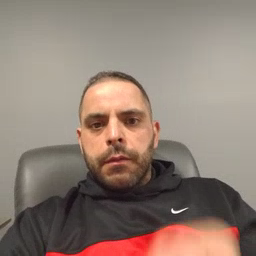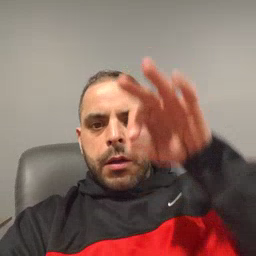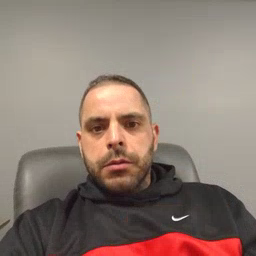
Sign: find